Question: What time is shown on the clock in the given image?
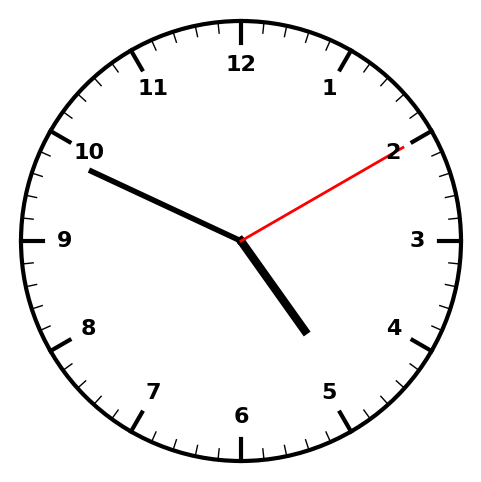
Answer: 04:49:10